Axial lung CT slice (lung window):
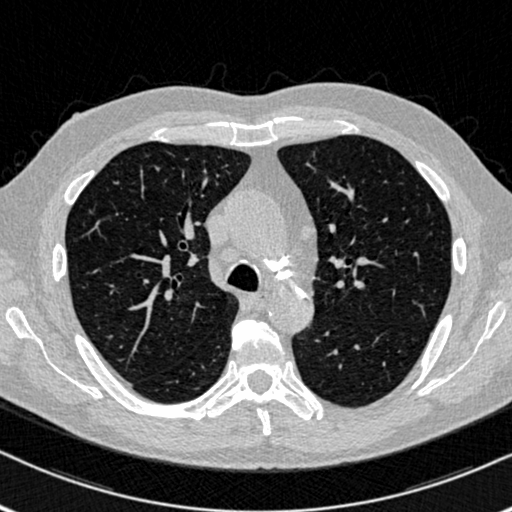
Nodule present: no